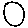
Label: circle